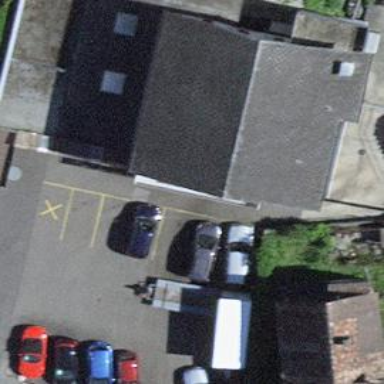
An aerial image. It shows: Car repair shop.